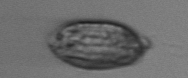
Label: Katodinium_or_Torodinium